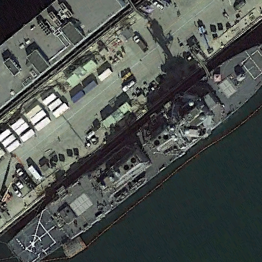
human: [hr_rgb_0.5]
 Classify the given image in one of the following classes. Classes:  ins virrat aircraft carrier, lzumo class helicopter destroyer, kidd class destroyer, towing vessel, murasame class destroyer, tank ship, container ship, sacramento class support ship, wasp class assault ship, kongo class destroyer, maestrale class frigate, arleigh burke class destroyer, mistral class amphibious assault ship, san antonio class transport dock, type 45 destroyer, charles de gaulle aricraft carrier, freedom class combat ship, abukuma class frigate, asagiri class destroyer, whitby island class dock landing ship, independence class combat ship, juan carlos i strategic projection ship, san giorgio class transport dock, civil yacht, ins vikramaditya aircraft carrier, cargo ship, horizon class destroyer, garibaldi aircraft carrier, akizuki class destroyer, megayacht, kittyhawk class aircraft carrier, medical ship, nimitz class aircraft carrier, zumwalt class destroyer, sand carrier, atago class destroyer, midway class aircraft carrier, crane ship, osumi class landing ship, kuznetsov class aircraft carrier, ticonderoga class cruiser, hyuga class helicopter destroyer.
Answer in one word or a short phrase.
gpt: Arleigh Burke class destroyer